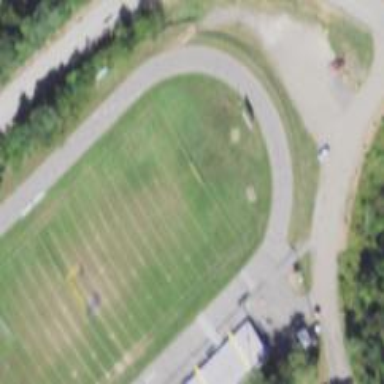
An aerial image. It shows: American football pitch.